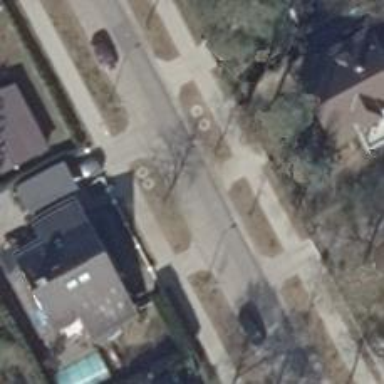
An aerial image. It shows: Residential road with concrete surface. There are separate sidewalks on both sides.